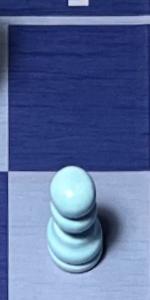
Label: Pawn_White